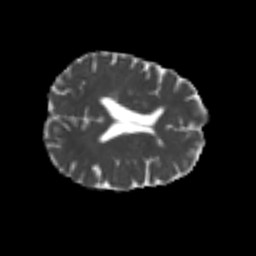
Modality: MD
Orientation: axial
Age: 63
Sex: female
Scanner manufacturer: siemens
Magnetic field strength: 3 T
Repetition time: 4.987 s
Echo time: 0.0792 s